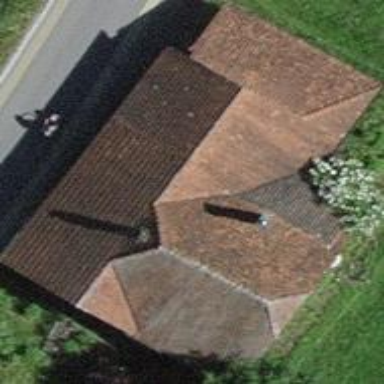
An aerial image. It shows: Farm building.